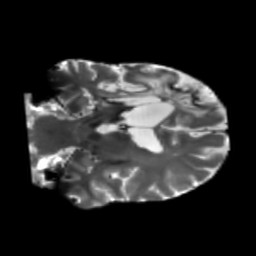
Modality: T2w
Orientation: coronal
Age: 56
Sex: male
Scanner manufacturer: siemens
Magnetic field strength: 3 T
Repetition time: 5.25 s
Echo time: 0.08 s